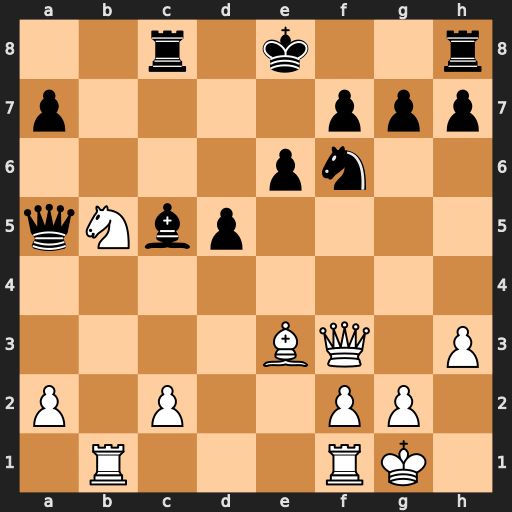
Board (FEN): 2r1k2r/p4ppp/4pn2/qNbp4/8/4BQ1P/P1P2PP1/1R3RK1
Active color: w
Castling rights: k
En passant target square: -
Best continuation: Bxc5 Rxc5 Nd6+